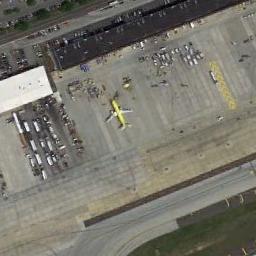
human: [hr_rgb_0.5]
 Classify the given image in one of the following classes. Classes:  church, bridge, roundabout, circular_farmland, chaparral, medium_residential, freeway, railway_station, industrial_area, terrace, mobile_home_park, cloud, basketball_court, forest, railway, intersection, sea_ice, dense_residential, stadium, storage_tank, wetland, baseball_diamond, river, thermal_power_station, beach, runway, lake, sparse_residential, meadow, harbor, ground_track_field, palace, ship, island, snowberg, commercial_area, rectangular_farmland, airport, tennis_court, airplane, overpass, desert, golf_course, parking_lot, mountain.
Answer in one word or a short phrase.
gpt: airplane